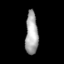
Tissue: skin
Cell type: Myeloid cells
Senescence score: 0.7844
Nuclear area (px): 535
Mean DAPI intensity: 165.219